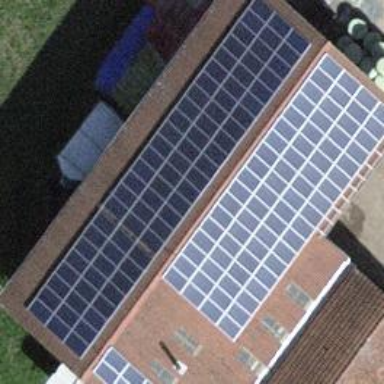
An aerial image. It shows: Solar power generator.